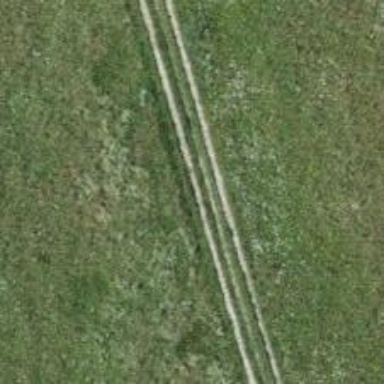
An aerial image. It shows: Track with grade 4 tracktype.